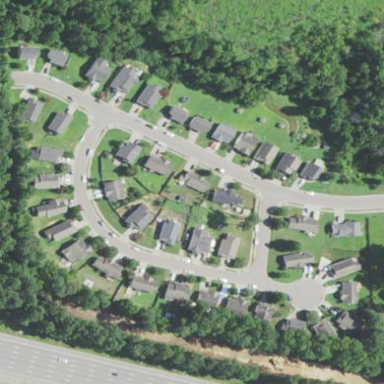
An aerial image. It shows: Residential area within neighborhood.